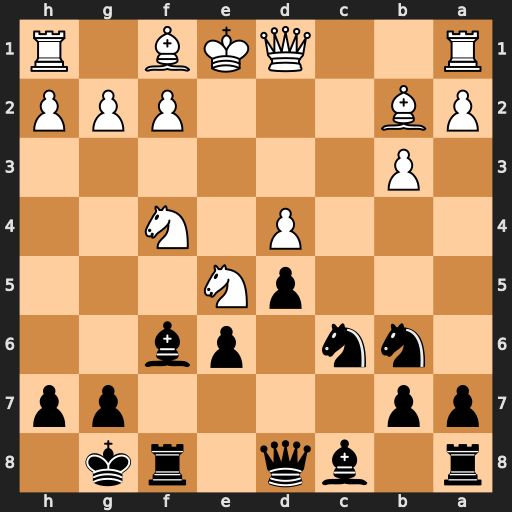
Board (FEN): r1bq1rk1/pp4pp/1nn1pb2/3pN3/3P1N2/1P6/PB3PPP/R2QKB1R
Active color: b
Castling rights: KQ
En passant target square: -
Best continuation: Bxe5 dxe5 Rxf4